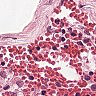
Metastatic tissue present: no